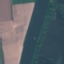
Land use / land cover: River